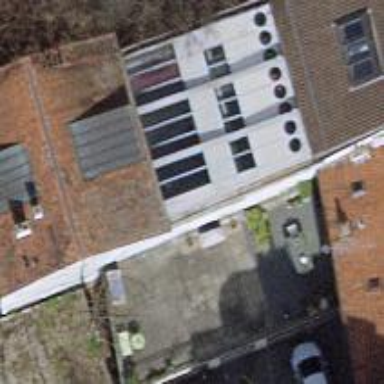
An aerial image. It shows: View of roof of building.